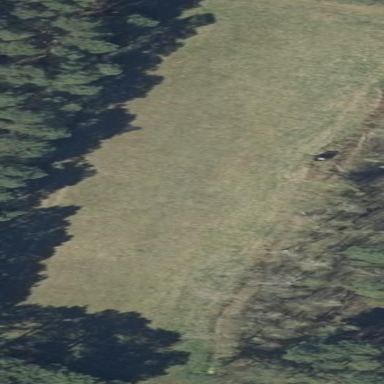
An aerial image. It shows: Beautiful meadow.